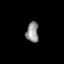
Tissue: skin
Cell type: Epithelial cells
Senescence score: 0.2221
Nuclear area (px): 250
Mean DAPI intensity: 142.248